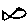
Label: fish